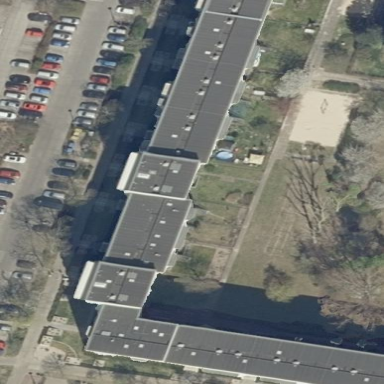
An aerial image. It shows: Building with apartments and flat roof.